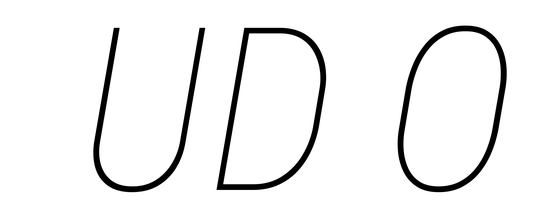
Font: Roboto-Italic_Condensed_Thin_Italic